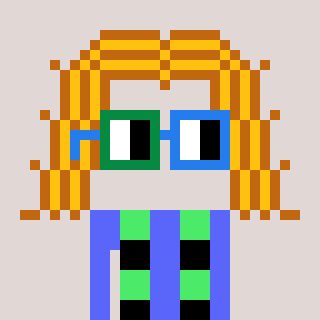
a pixel art character with square green and blue glasses, a hair-shaped head and a purple-colored body on a warm background